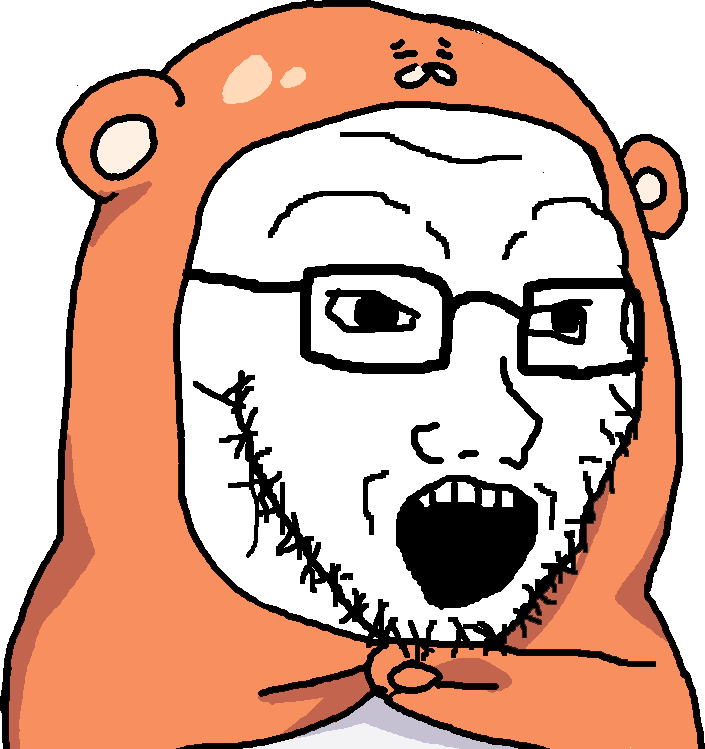
Label: 5_Soyjak